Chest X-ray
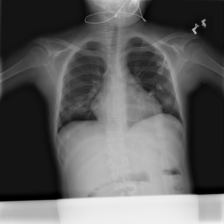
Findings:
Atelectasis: negative
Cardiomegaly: negative
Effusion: negative
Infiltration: positive
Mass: negative
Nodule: negative
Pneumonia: negative
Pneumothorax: negative
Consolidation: negative
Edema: negative
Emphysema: negative
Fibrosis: negative
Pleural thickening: negative
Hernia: negative